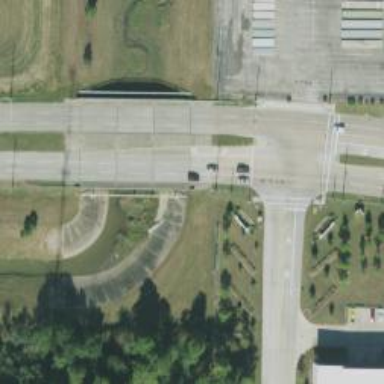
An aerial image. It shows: Secondary road crossing bridge.